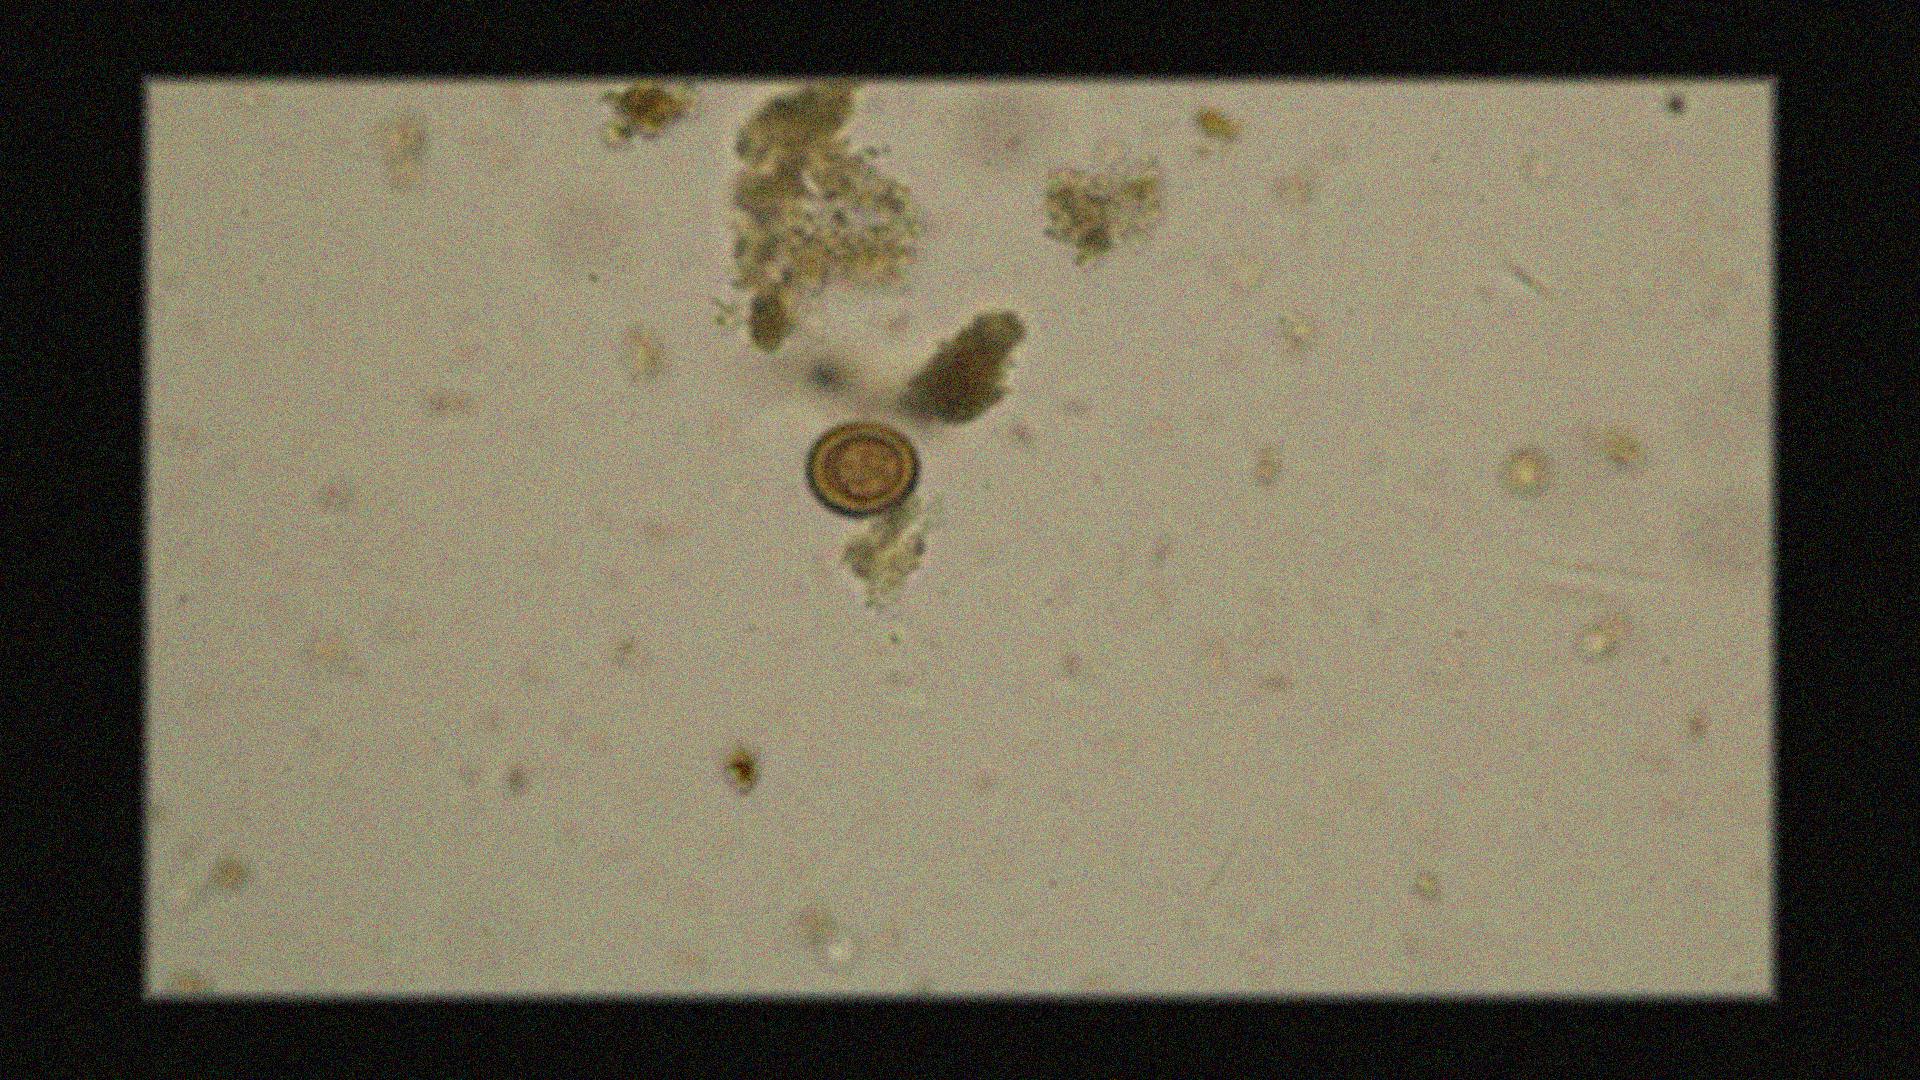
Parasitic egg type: Taenia spp. egg